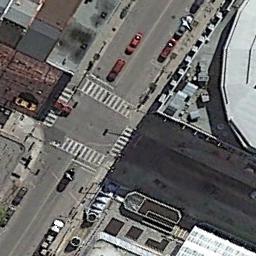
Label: intersection